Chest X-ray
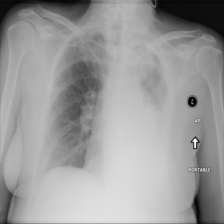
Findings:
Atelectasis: negative
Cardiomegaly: negative
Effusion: negative
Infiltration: negative
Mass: positive
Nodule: negative
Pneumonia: negative
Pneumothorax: negative
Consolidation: negative
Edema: negative
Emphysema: negative
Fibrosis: negative
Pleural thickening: negative
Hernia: negative